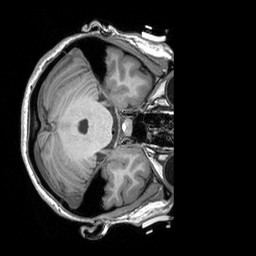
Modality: T1w
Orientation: axial
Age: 24
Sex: female
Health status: healthy
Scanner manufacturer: siemens
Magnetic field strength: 3 T
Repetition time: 2.3 s
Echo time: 0.00303 s